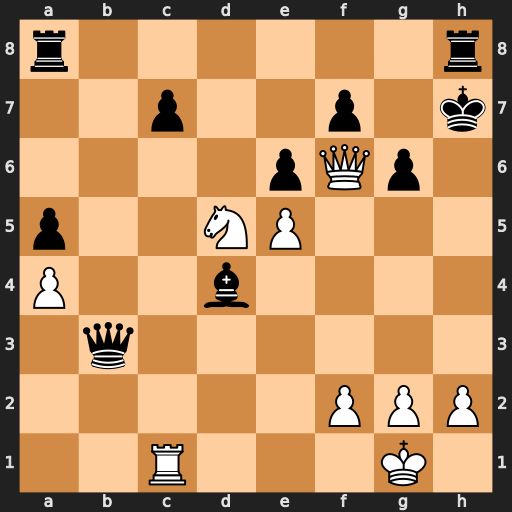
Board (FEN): r6r/2p2p1k/4pQp1/p2NP3/P2b4/1q6/5PPP/2R3K1
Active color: w
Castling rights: -
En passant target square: -
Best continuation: Qxf7+ Kh6 Qf4+ g5 Qf6+